Question: I know this seems silly but I'm having a really hard time with this structure.
My data model is for a computer store (strictly academical only), so I have a generate product table for things like, title () description, unit price and specifications. Then it links to suppler and Category.
Category will have all the parent Category's like motherboard, CPU, power supply etc.
But now I'm not sure if I should then go and have a table for each of, referring to the category table, so motherboard would have things like, chip set and socket, CPU could have a chip set as well, and maybe clock speed, power supply could have capacity.
But then I could have a sub category table That referring to itself, but I'm not fully sure how to structure that.
Please could you help me with the right design decision and why it's the best decision, also what are the pros and cons per solution.

Here is a quick Model that i wiped up of my thinking so far. The product table will hold the general details of all products, such as of the product, , and and they will then link to the catagory table that will then link to the different tables, like motherboard, CPU, Memory etc.
The reason im thinking like this is because each catagory, Motherboard, CPU Case etc, is an entity on its own, an object on its own, so it deserves a table of its specific attributes.
Am i on the right track ?
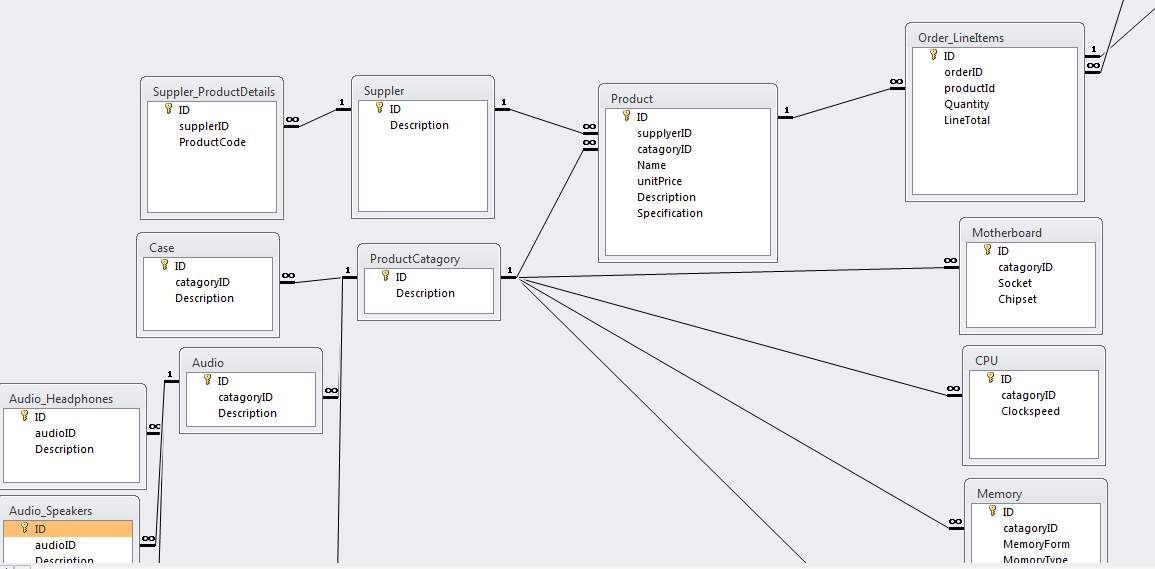
Answer: I just <URL> and then, using the Categories value, place category-specific data in separate tables, using the category value to enforce the integrity of the whole system.